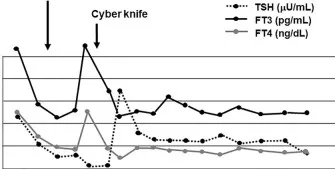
(B) Time course of TSH, FT3 and FT4 levels for 6 years. After the operation, since thyroid function was not sufficiently suppressed, we started the treatment with anti-thyroid drug thiamazole. Since thyroid function was normalized after about 3 years later, we stopped the treatment with thiamazole. After then TSH, FT3 and FT4 levels were not increased for a long period of time.
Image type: pathology (immunostaining)